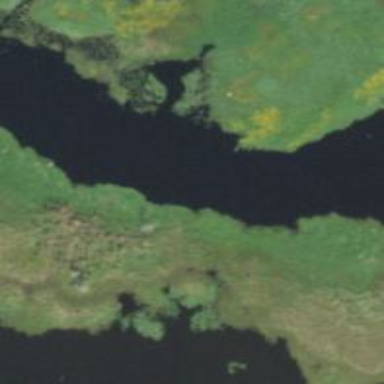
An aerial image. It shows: Marsh wetland.